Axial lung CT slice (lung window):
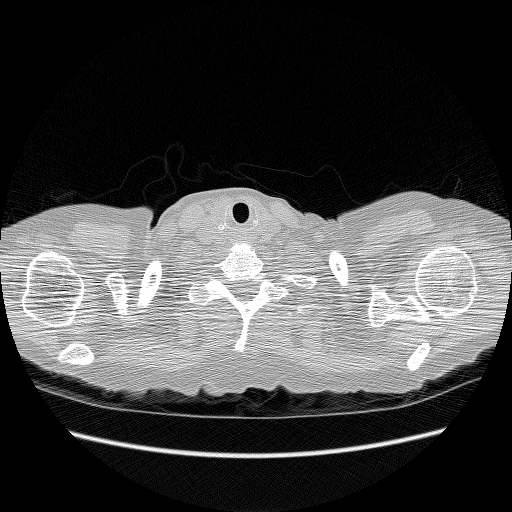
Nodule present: no